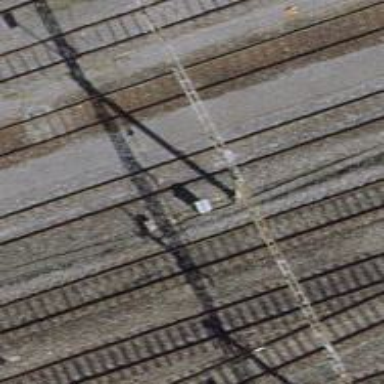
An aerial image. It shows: Catenary mast for power lines.